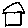
Label: house